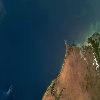
Label: water